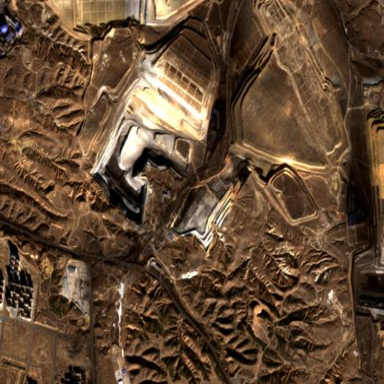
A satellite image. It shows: Quarry area.